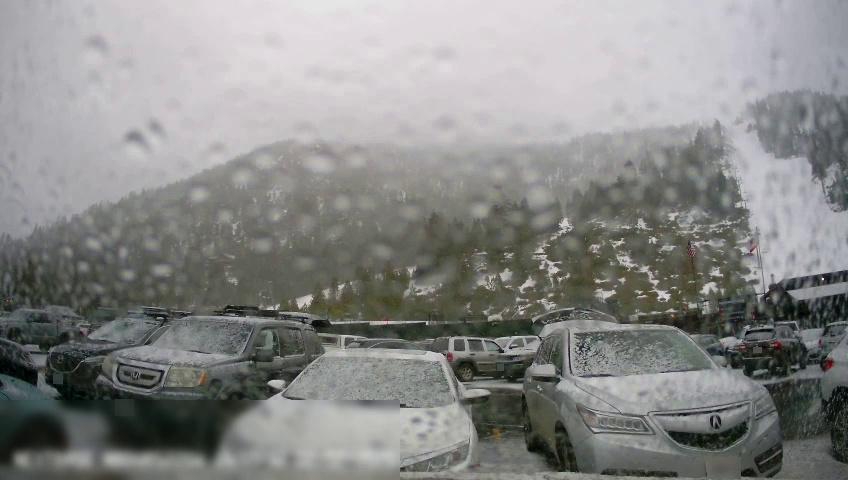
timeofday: Day
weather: Snowy
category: Drivable Space
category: Drivable Space
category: Vehicles | SUV
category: Vehicles | Car
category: Vehicles | SUV
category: Vehicles | SUV
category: Vehicles | Car
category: Vehicles | SUV
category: Vehicles | SUV
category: Vehicles | Car
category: Vehicles | Car
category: Vehicles | Car
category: Vehicles | SUV
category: Vehicles | Car
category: Vehicles | Car
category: Vehicles | Car
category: Vehicles | Car
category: Vehicles | Car
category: Vehicles | SUV
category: Vehicles | Car
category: Vehicles | SUV